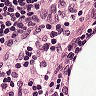
Metastatic tissue present: no